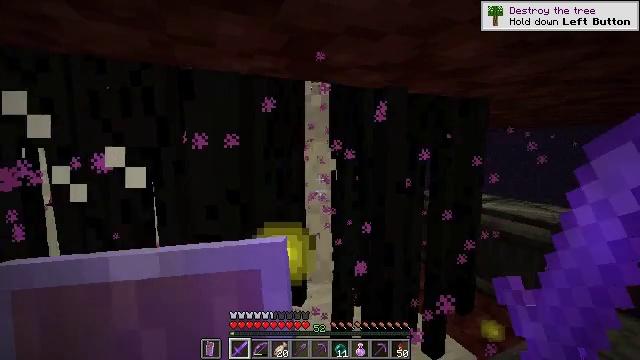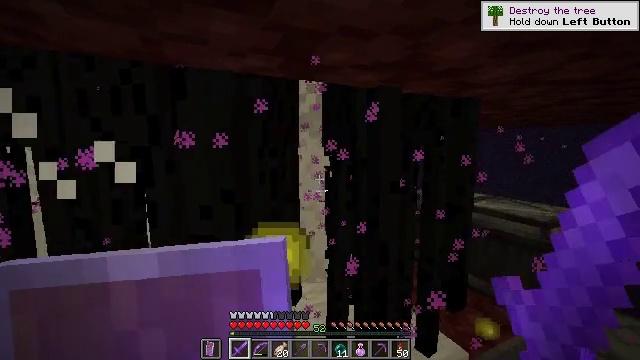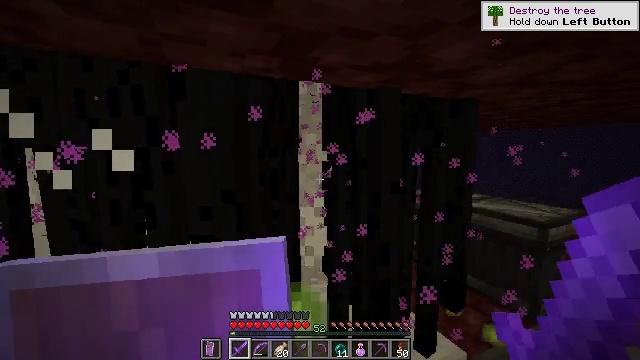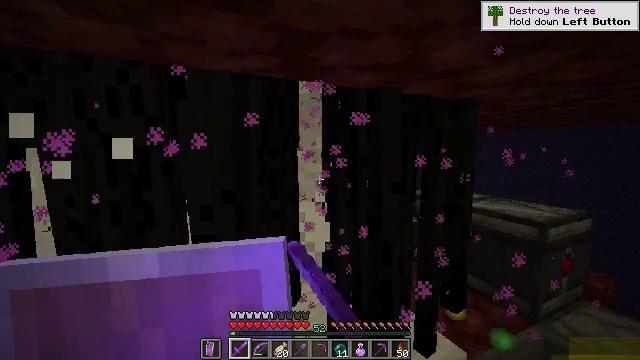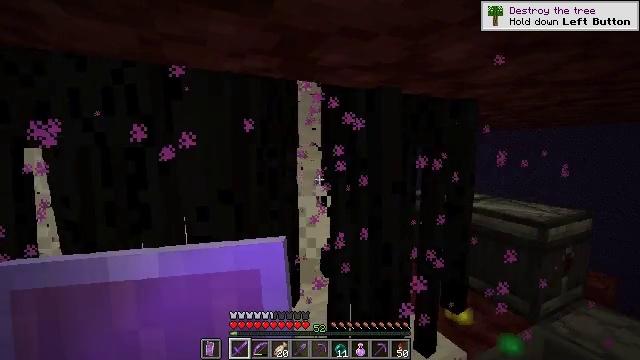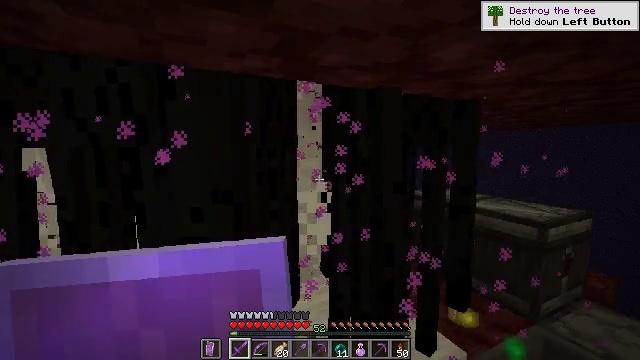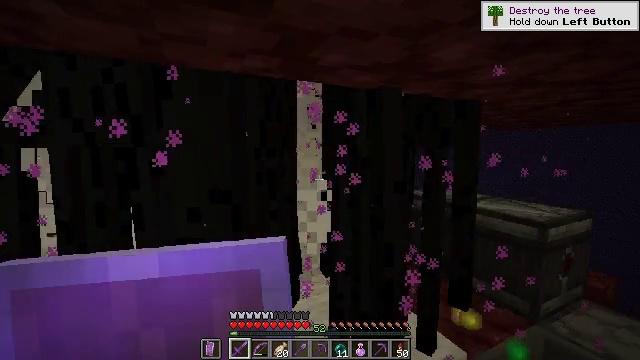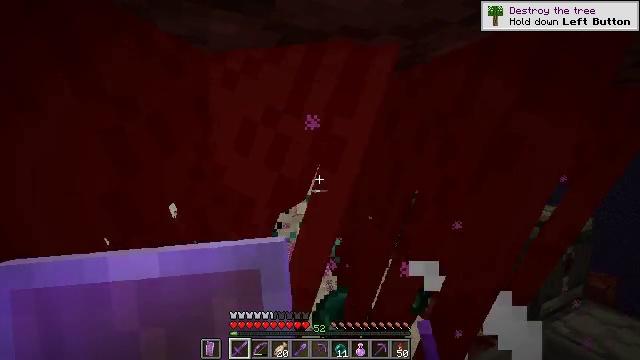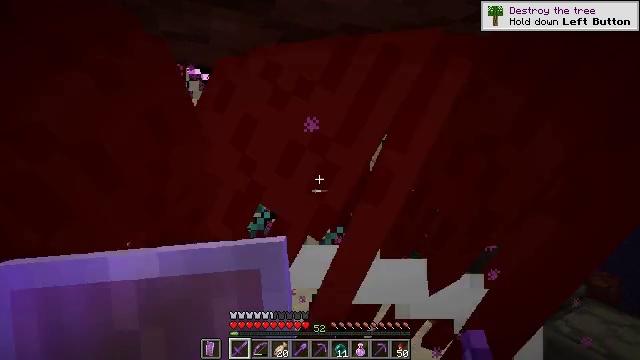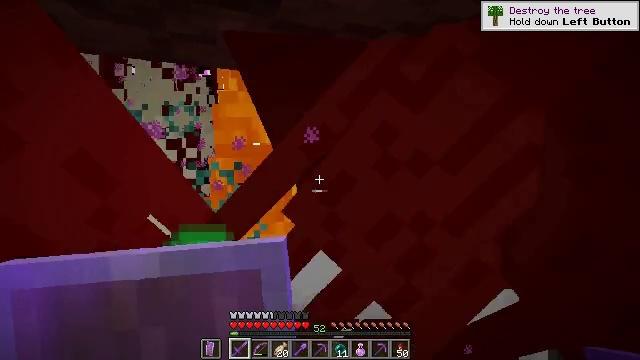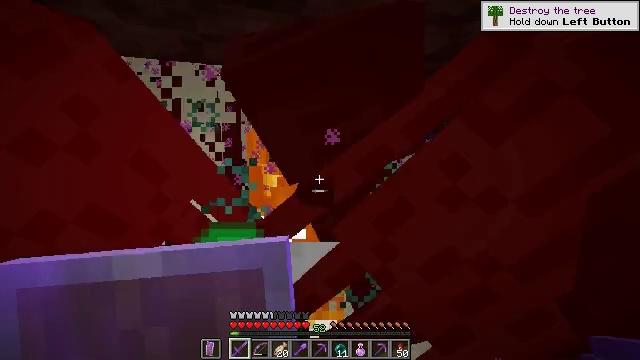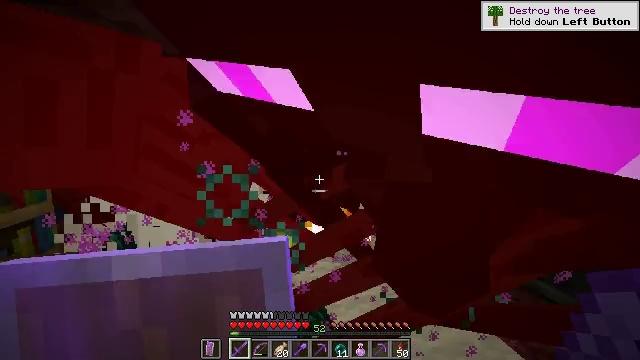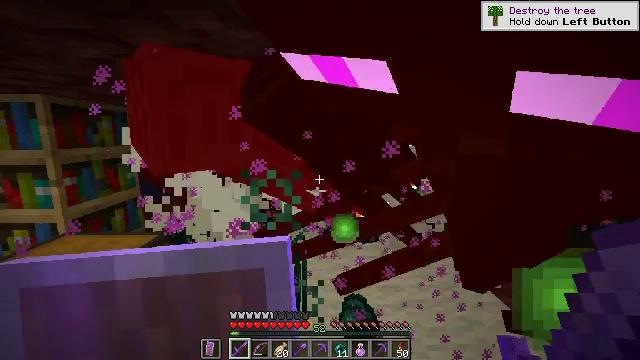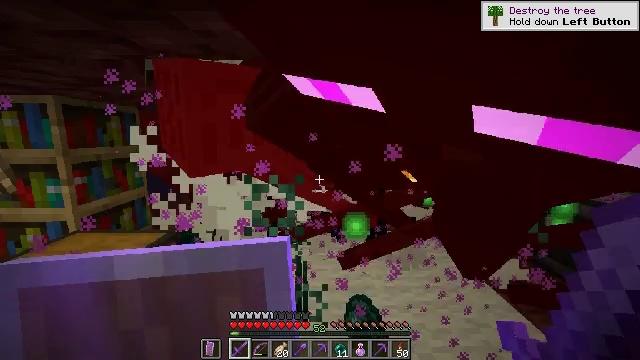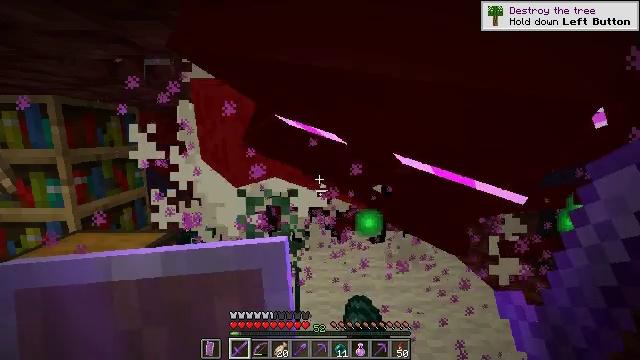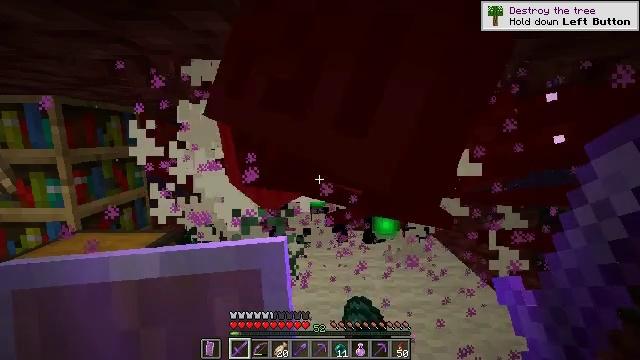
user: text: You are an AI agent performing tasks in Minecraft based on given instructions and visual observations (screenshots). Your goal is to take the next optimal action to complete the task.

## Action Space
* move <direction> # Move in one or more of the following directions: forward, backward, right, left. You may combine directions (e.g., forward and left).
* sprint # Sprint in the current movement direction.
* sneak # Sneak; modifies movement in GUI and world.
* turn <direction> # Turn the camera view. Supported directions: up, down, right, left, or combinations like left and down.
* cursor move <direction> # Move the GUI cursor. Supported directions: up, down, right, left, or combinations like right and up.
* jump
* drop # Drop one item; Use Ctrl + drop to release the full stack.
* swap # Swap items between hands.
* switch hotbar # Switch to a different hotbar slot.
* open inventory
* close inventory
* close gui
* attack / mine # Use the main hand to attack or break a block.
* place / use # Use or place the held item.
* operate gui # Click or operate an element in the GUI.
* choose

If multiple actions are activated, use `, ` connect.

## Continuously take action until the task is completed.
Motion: motion action
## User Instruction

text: Combat the enderman.
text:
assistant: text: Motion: turn right
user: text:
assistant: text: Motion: attack / mine
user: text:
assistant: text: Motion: attack / mine
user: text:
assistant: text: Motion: attack / mine
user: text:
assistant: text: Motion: attack / mine
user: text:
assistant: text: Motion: attack / mine
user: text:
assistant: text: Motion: attack / mine
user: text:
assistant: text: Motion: no_op
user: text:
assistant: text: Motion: turn left
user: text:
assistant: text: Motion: turn left
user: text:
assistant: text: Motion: turn left and down
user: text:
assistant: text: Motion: turn left
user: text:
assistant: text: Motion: turn left
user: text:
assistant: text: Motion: no_op
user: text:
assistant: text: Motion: no_op
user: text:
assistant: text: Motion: no_op
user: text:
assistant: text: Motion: no_op
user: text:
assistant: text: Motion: no_op
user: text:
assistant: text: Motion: no_op
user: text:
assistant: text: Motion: no_op
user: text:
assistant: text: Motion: turn right
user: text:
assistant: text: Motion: move forward, turn right
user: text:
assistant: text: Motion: move forward, turn right
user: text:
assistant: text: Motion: move forward, turn up
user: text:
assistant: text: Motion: move forward
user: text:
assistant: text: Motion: move forward
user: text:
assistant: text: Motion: move forward
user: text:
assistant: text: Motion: move forward
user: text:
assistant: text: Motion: move forward
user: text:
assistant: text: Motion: move forward